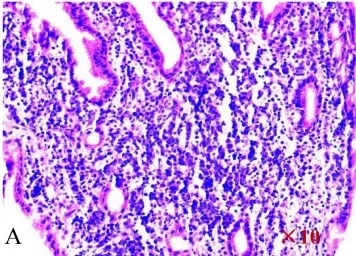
HE staining of the pathological section reveals diffuse enlargement of large B-cell lymphocytes (A, B).
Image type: pathology (h&e)